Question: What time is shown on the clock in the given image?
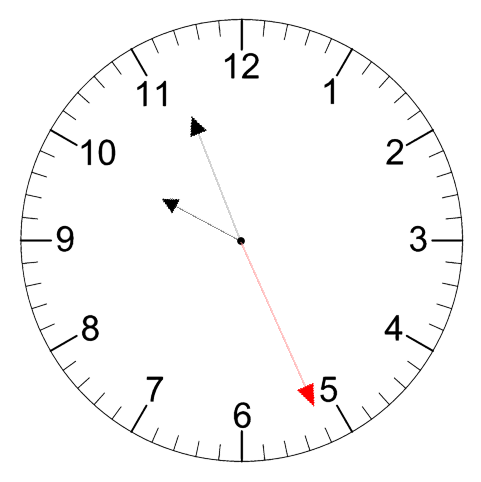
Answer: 09:56:26